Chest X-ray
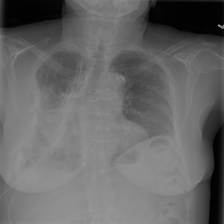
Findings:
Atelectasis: negative
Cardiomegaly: negative
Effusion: negative
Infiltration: negative
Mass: negative
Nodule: negative
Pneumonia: negative
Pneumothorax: negative
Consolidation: negative
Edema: negative
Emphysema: negative
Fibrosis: negative
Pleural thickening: negative
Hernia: negative